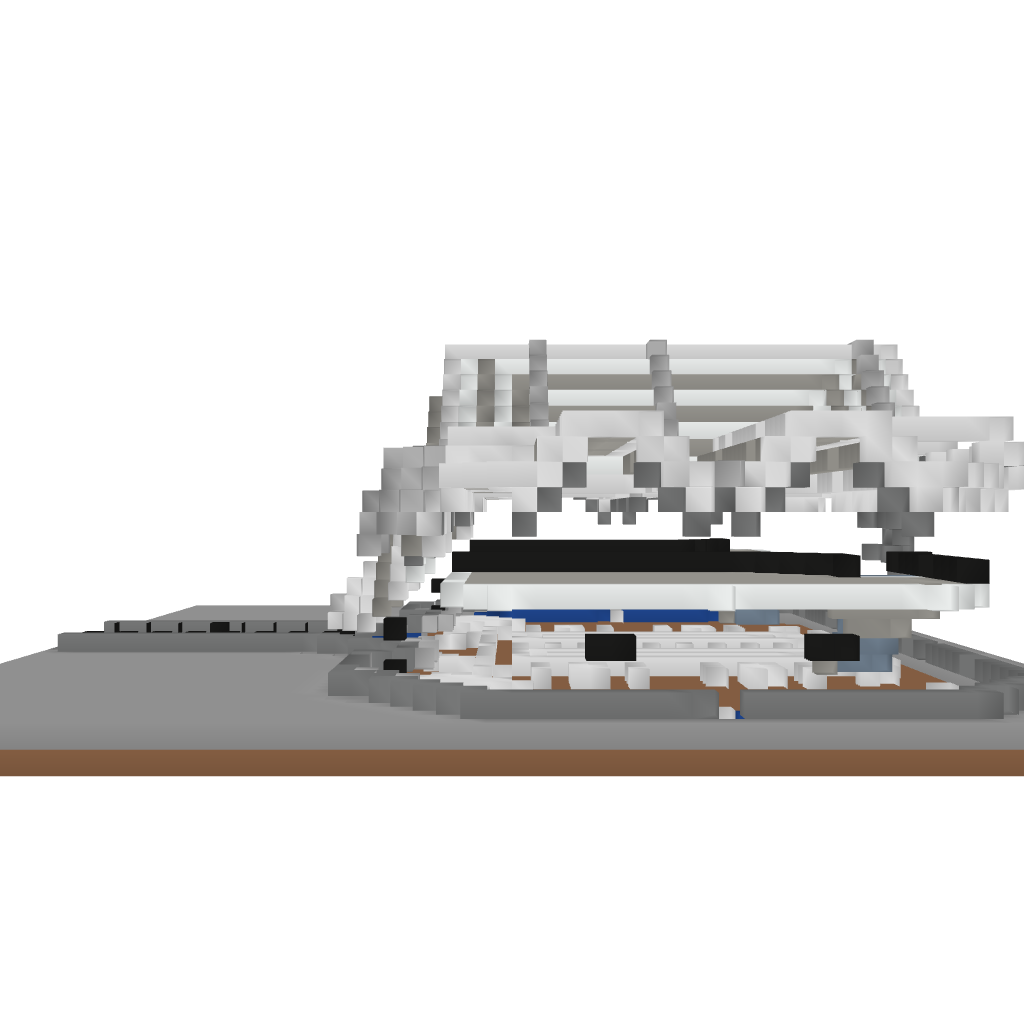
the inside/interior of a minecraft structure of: Ellipsis